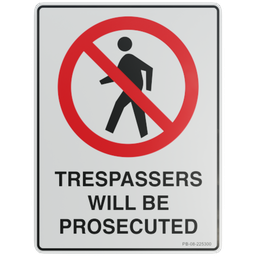
Label: decoration